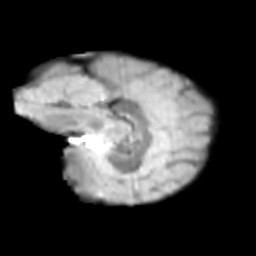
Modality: T2w
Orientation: sagittal
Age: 9
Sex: female
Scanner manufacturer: siemens
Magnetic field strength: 3 T
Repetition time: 3.8 s
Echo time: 0.07 s